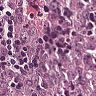
Metastatic tissue present: yes